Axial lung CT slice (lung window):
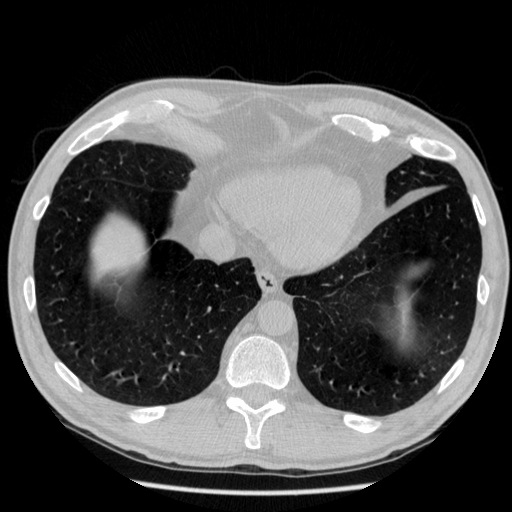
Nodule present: no